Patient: sex F, age 44
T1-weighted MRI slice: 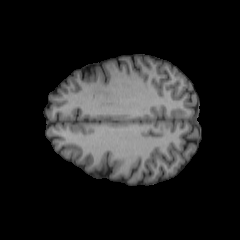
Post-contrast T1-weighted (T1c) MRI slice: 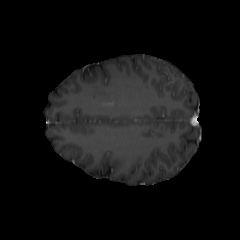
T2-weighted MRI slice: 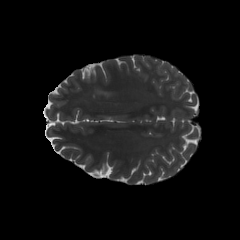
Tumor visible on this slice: yes
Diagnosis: Oligodendroglioma, IDH-mutant, 1p/19q-codeleted
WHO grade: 2